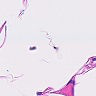
Metastatic tissue present: no